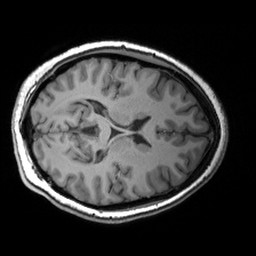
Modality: T1w
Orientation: axial
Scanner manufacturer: siemens
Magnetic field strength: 3 T
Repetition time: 2.53 s
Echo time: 0.00299 s